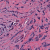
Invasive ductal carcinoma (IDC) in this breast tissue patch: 0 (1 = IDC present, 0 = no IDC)